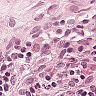
Metastatic tissue present: yes